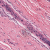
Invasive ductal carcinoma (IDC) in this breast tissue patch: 0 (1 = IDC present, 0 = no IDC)